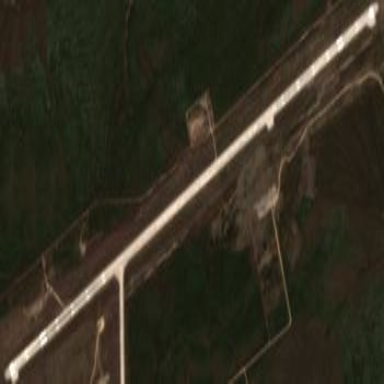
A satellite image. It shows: Asphalt runway at the airport.